Question: I am attempting to create a form that allows for a few different things to happen. The user will be able to add/remove rows, and click to edit the text and each row. Each row has two columns, a 'title' and an 'entry' - for example a title might be 'name' and an entry might be 'John Doe'. I plan on using Javascript to handle adding and removing the table rows, and click to edit of both the title and the entry. I have included a mockup of what I have in mind below:

The problem I have run into is how to pass the data from the table through the form using POST. Is this even possible? I would need to pass the following info: the total number of rows, the order/position of the row, the 'title' text, and the 'entry'. Any help with this would be greatly appreciated, I am pretty stumped!
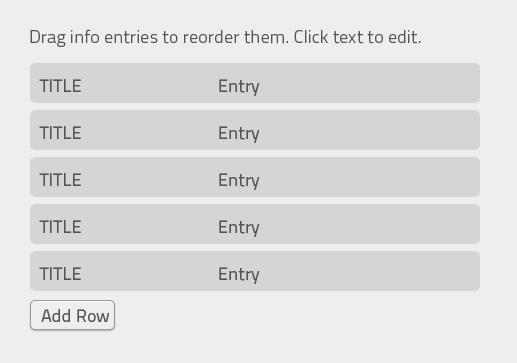
Answer: Without knowing the exact structure, a possible method of solving this issue is to have a hidden field on each row that stores the id in an input with the name 'title[]'.
When retrieving the POST an array should be passed with the values in the correct order.